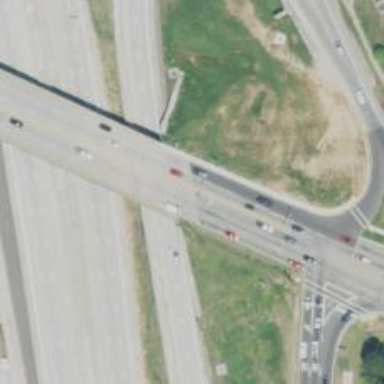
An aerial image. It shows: Secondary road crossing bridge.